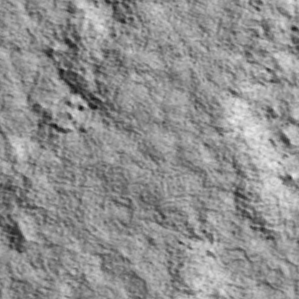
Label: non_frost